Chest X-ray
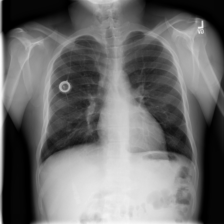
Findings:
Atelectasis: negative
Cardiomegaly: negative
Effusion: negative
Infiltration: negative
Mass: negative
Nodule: negative
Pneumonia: negative
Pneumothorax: negative
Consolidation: negative
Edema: negative
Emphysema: negative
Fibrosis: negative
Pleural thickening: negative
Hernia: negative